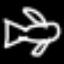
Label: airplane